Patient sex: M
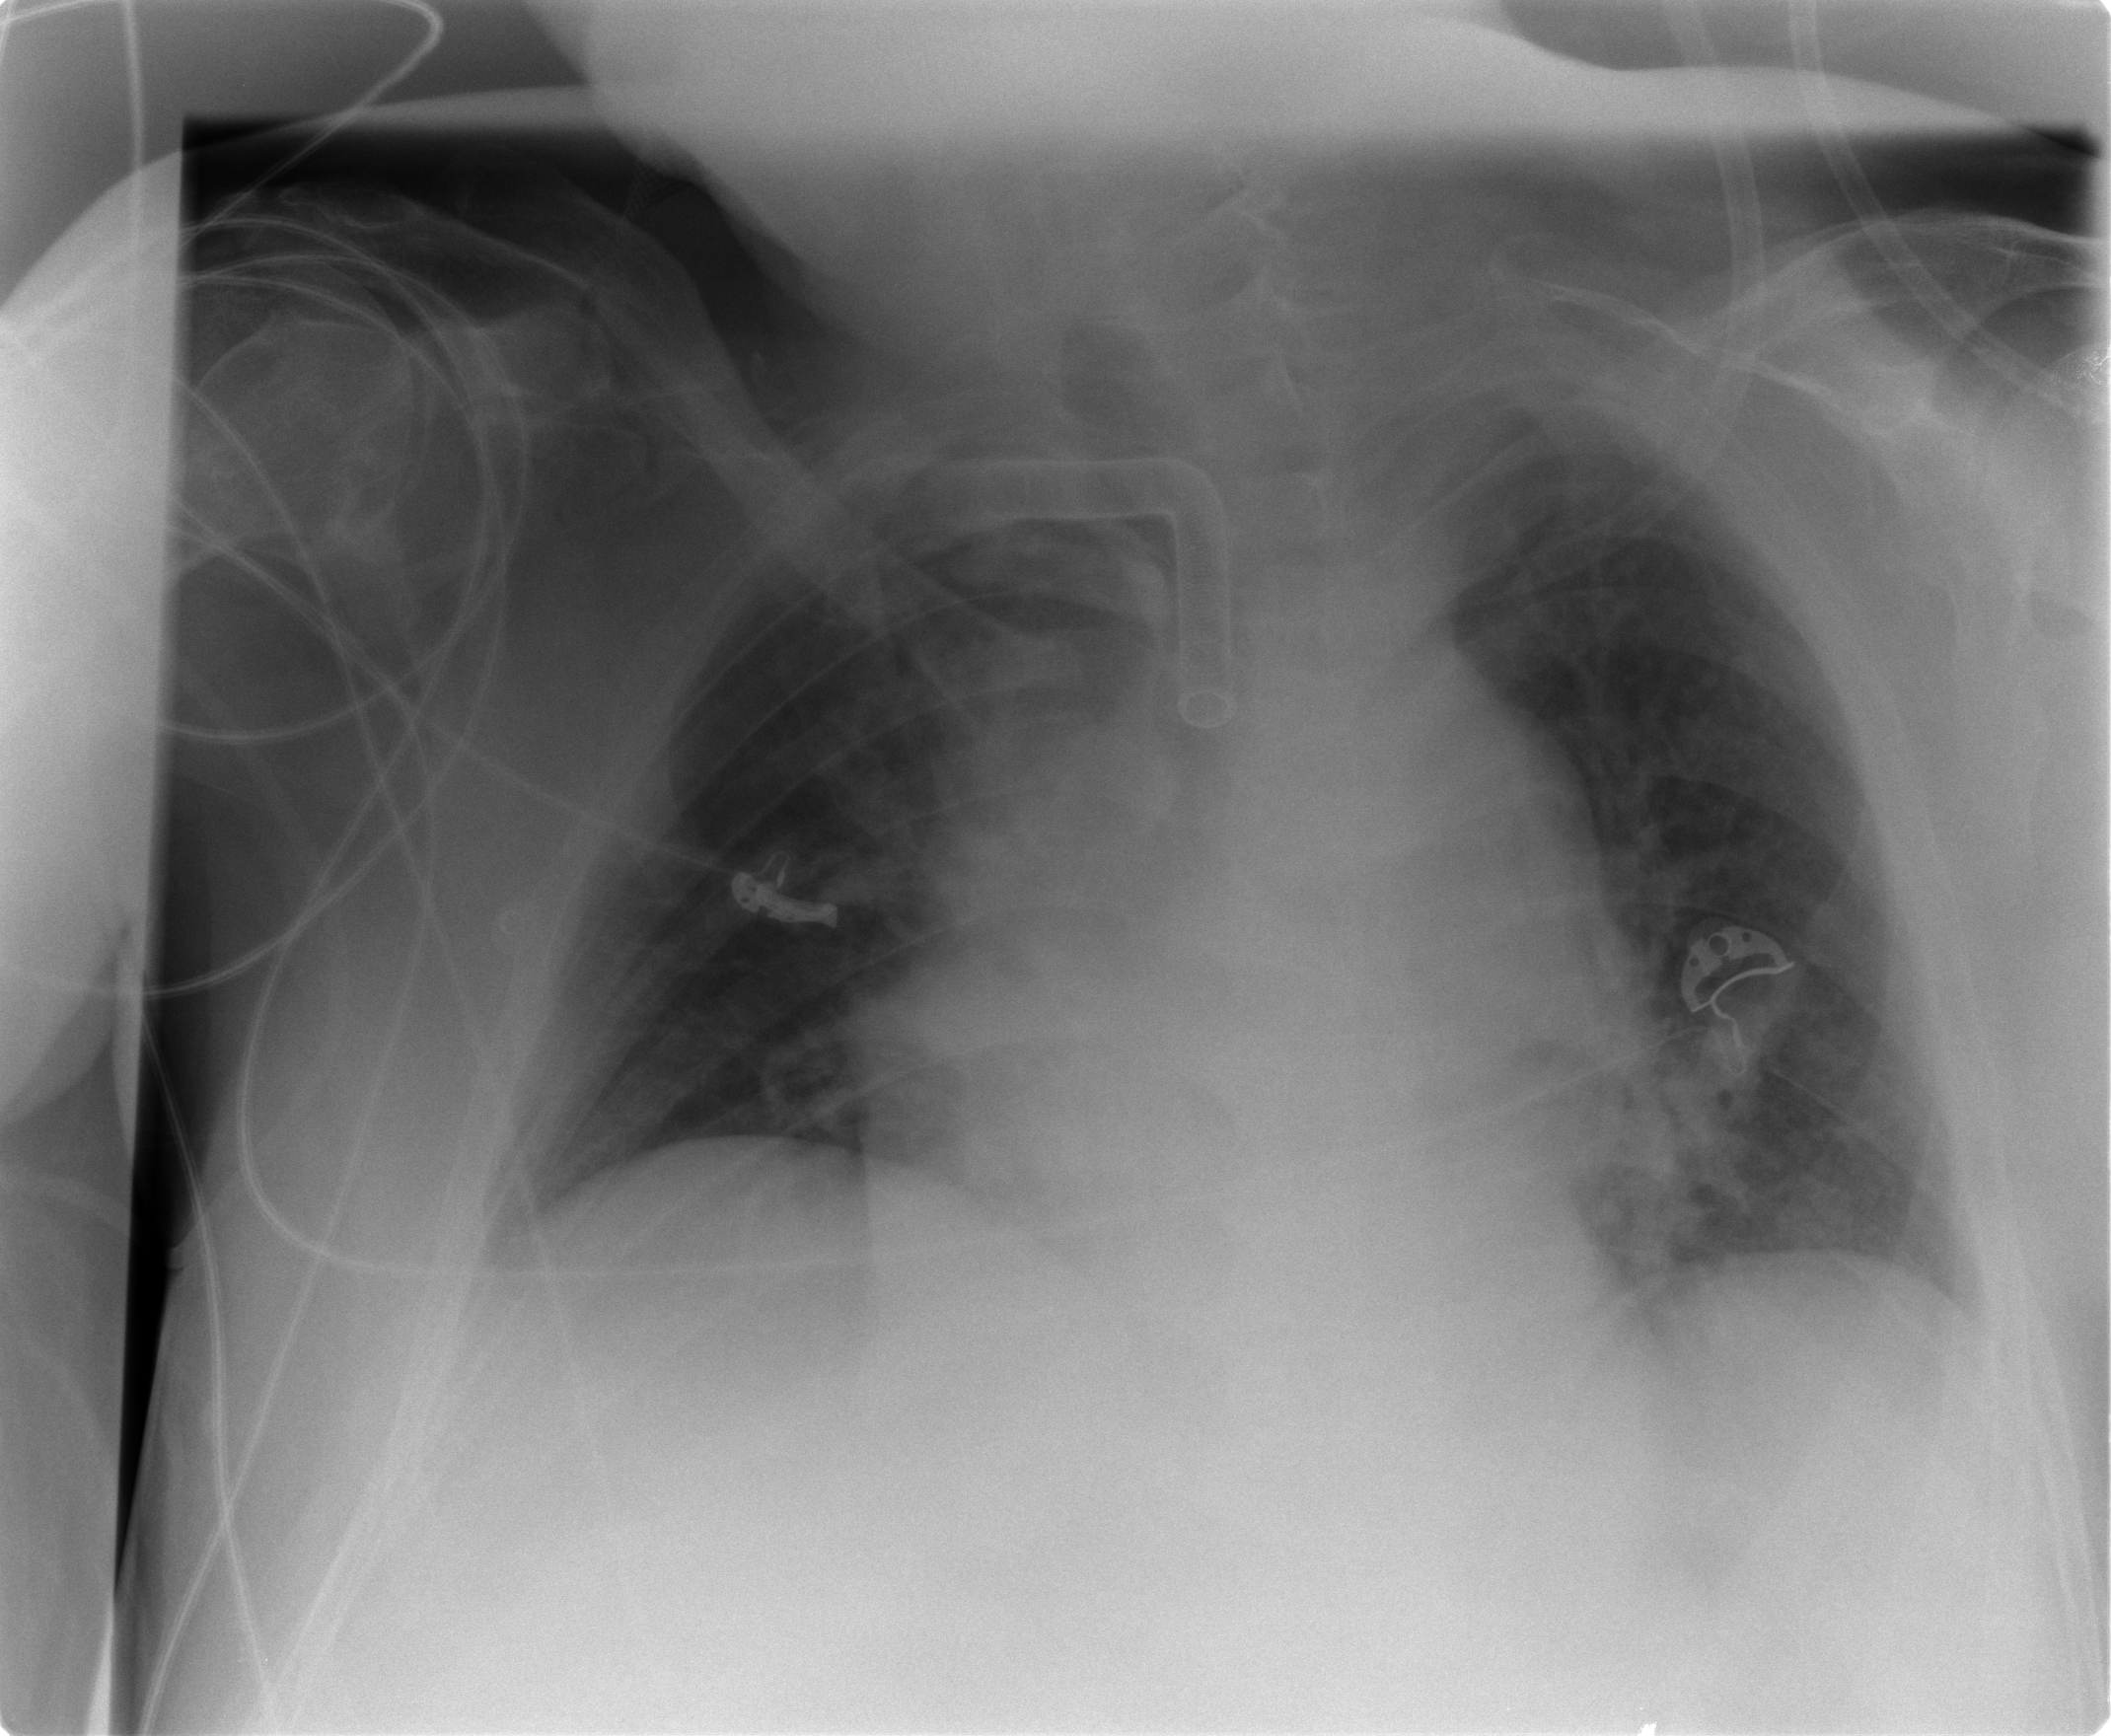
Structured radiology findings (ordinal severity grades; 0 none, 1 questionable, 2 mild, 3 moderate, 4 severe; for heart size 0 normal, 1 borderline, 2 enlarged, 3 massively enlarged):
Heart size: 2
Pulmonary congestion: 2
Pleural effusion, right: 1
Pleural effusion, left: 2
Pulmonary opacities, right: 0
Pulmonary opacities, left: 0
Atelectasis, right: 2
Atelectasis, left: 2